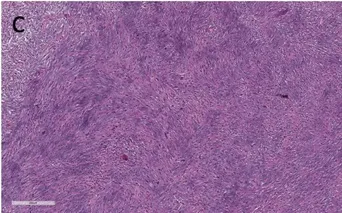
The lesion has a moderate cellularity with a fibrohistiocytic appearance composed by spindle cells (myofibroblasts) and a variable numbers of plasma cells, lymphocytes, histiocytes admixed; the stroma is focally myxoid (magnification 200 x.
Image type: pathology (h&e)